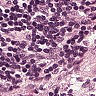
Metastatic tissue present: no